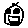
Label: smiley face